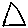
Label: triangle